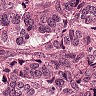
Metastatic tissue present: yes